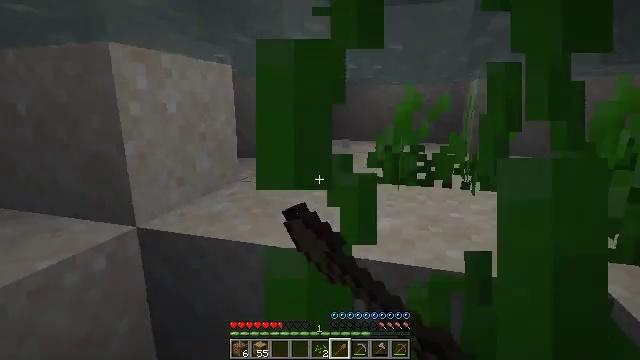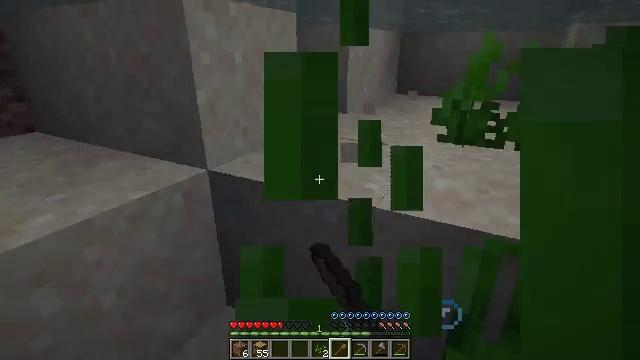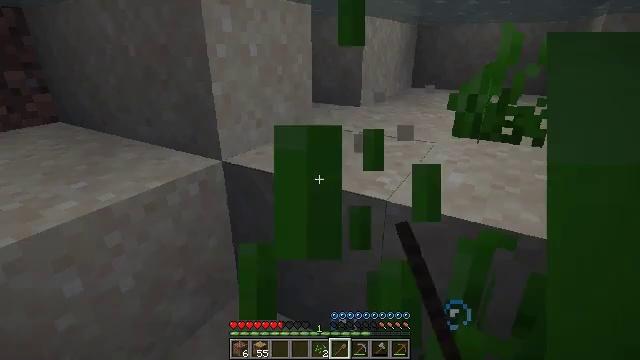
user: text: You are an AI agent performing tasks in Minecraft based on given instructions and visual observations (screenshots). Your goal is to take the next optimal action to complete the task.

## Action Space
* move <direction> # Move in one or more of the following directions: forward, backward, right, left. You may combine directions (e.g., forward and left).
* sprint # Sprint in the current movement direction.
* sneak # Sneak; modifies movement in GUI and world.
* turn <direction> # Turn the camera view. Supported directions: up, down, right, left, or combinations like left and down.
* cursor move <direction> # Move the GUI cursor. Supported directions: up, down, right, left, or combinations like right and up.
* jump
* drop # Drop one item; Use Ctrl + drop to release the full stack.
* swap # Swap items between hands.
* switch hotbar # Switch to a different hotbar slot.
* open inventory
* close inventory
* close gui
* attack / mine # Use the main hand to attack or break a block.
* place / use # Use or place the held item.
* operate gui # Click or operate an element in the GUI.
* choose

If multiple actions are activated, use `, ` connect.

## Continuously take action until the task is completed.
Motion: motion action
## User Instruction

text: Break the tall seagrass.
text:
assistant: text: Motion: turn left and down, attack / mine
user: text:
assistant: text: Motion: turn left and down, attack / mine
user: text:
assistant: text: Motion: attack / mine